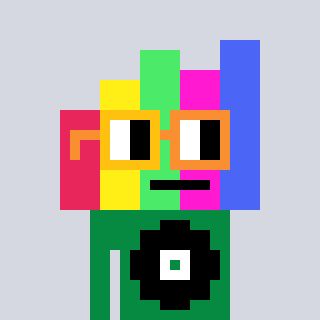
a pixel art character with square yellow and orange glasses, a bar chart-shaped head and a green-colored body on a cool background